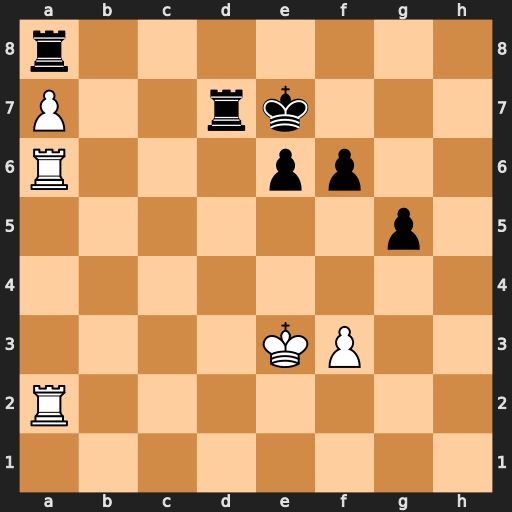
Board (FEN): r7/P2rk3/R3pp2/6p1/8/4KP2/R7/8
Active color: w
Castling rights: -
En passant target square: -
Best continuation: Rh2 Rdd8 Rh7+